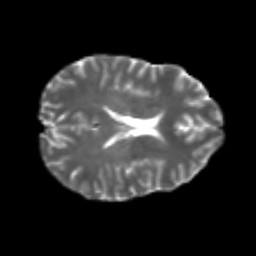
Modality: T2w
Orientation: axial
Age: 23
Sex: female
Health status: healthy
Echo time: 0.074 s